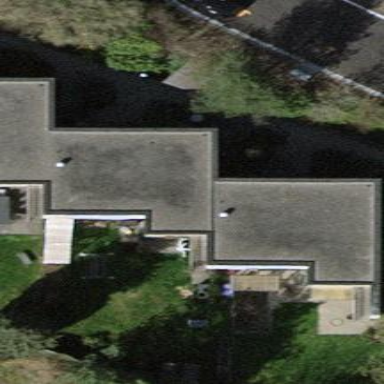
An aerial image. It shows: Building with apartments and flat roof.